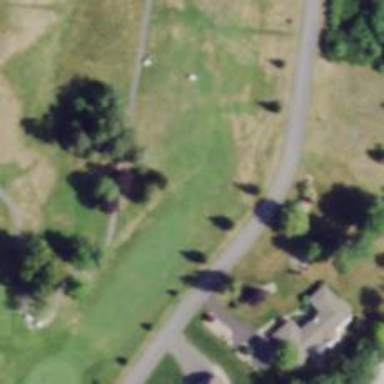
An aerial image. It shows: Golf hole.